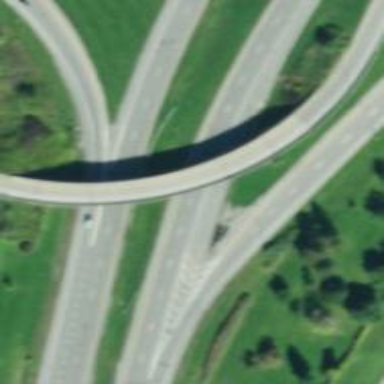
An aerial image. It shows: Primary_link highway crossing bridge.